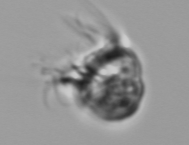
Label: Leegaardiella_ovalis